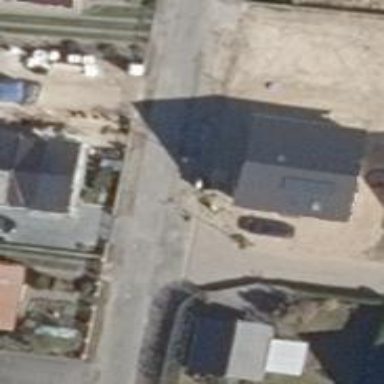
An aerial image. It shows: Asphalt road in residential area.